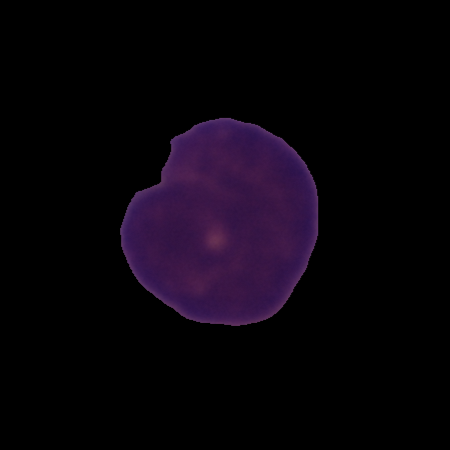
Label: cancer